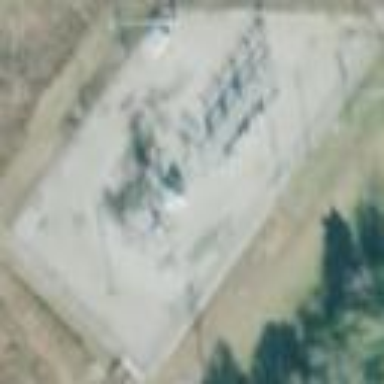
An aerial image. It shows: Distribution level power substation enclosed by fence.